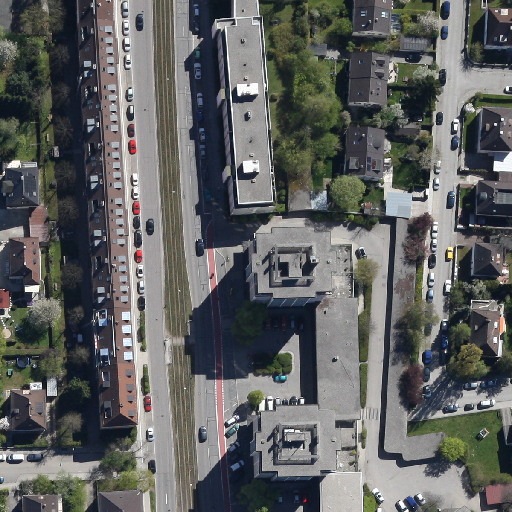
Referring expression: sidewalk along with tree